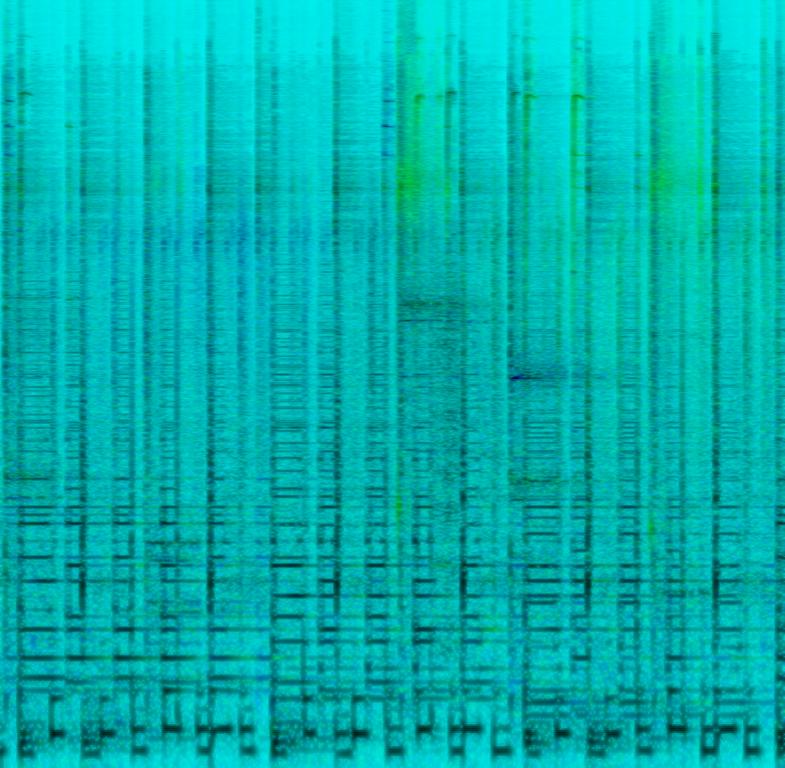
This music is instrumental. The tempo is medium fast with a melodious keyboard harmony, steady drumming, groovy bass, synthesiser arrangements , electronically articulated sounds and tambourine beats . The melody is harmonious, pleasant, uncomplicated and well layered. This music is Synth Pop.